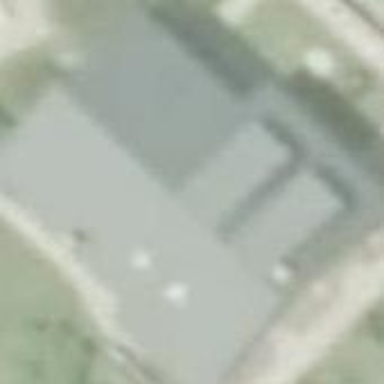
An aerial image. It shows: Simple and straightforward house.